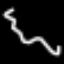
Label: squiggle